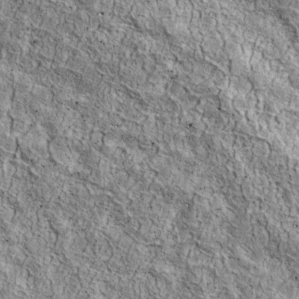
Label: non_frost